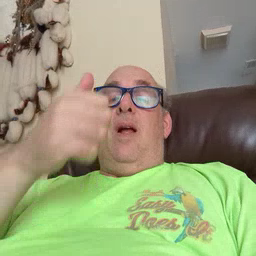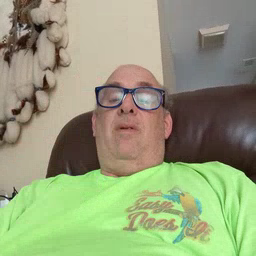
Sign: up